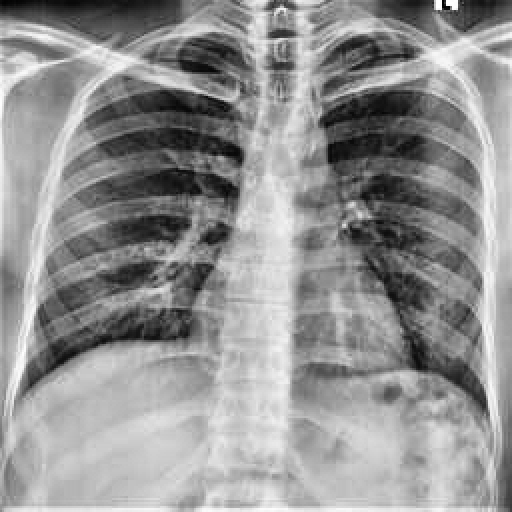
Finding: NORMAL